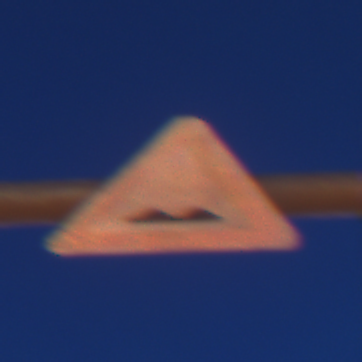
Verkehrszeichen: UnebeneFahrbahn
Umgebung: Outdoor, Urban
Tageszeit: Night
Wetter: PartlyCloudy
Licht: Artificial
Jahreszeit: NotSpecified
Kontrast: HighContrast